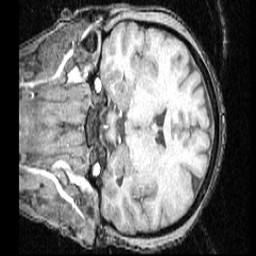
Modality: T1w
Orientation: coronal